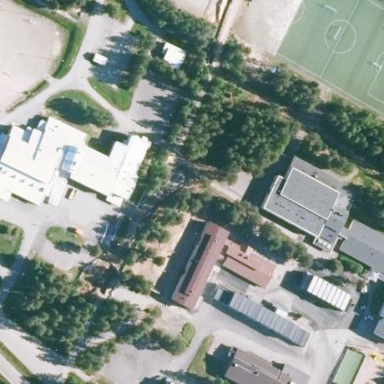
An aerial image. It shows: School.